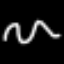
Label: squiggle